Question: I'm looking for a way to select all the pseudo elements of an element that has the class 'galleryBlock', as well as a way to select all the pseudo elements of an element with a specific id.
My code is setup as such: a grid of multiple boxes all interlocking, some spanning multiple columns, some spanning multiple rows.

Each of these boxes also has the class 'galleryBlock', as well as a second class -- what the second class is depends on the boxes ratio, as pseudo elements of these second classes are used to give the box a certain ratio.
For example '.square' has a pseudo element defined by ':after' to give that box a square ratio, etc.
I want to be able to, when hovering on any '.galleryBlock', transition it's opacity to 0.5. I also would like to be able to individually set each pseudo element's colour -- a different colour for each pseudo element.
Here is the code I'm trying:
'''
.galleryBlock:hover *:after {
opacity:0.5
}
.galleryBlock *:after {
transition: opacity 0.2s;
-webkit-transition: opacity 0.2s;
-moz-transition: opacity 0.2s;
}
#one *:after {
background: linear-gradient(red, blue);
}
#two *:after {
background: linear-gradient(green, yellow);
}
/* etc, etc */
'''
But it isn't working. I suspect I am selecting the pseudo elements wrong. How do I accomplish this?
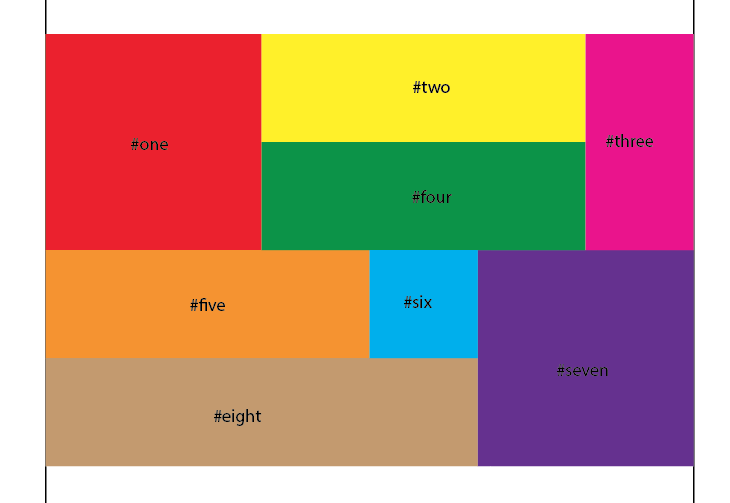
Answer: Since all boxes have the class '.galleryBlock' -- either they have specific IDs or not -- the '::after' pseudo-elements can be matched as follows:
'''
.galleryBlock:after {
-webkit-transition: opacity 0.2s;
-moz-transition: opacity 0.2s;
transition: opacity 0.2s;
}
'''
And on ':hover' state:
'''
.galleryBlock:hover:after {
opacity: 0.5;
}
'''
In this case, there shouldn't be any white-spaces between <URL>.
In other words, by using '.galleryBlock:hover :after', the browser tries to match every '::after' pseudo-element of descendants of the elements having '.galleryBlock' class, on hover state. While we are looking for the '::after' pseudo-element of the '.galleryBlock's themselves.
---
Also note that only one pseudo-element can be added at the end of a CSS selector:
> <URL>A selector is a chain of one or more sequences of simple selectors separated by combinators. One
pseudo-element may be appended to the last sequence of simple
selectors in a selector. A simple selector is either a type
selector, universal selector, attribute selector, class selector, ID
selector, or pseudo-class.
Therefore, the selector should be like: '.galleryBlock:hover:after', not '.galleryBlock:after:hover'.